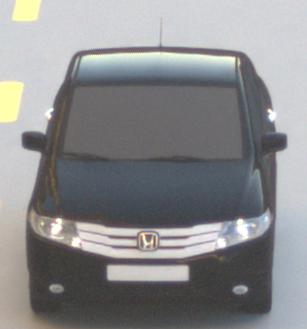
Make: Honda
Model: City
Detailed model: Gen. 6
Model produced from: 2008
Model produced until: 2013
Doors: 4
Color: black
Road condition: dry road
Daytime: sunrise or sunset
Contrast: medium contrast